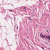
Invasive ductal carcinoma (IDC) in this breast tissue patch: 0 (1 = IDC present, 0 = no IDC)